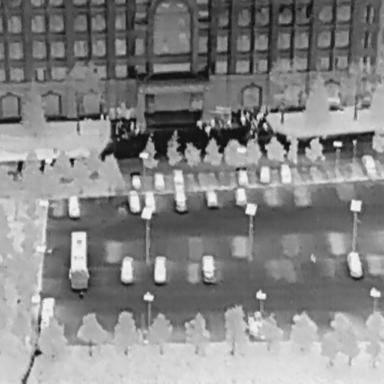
There are 34 objects shown in the infrared image, including 18 Cars, 15 Bicycles, and an OtherVehicle.